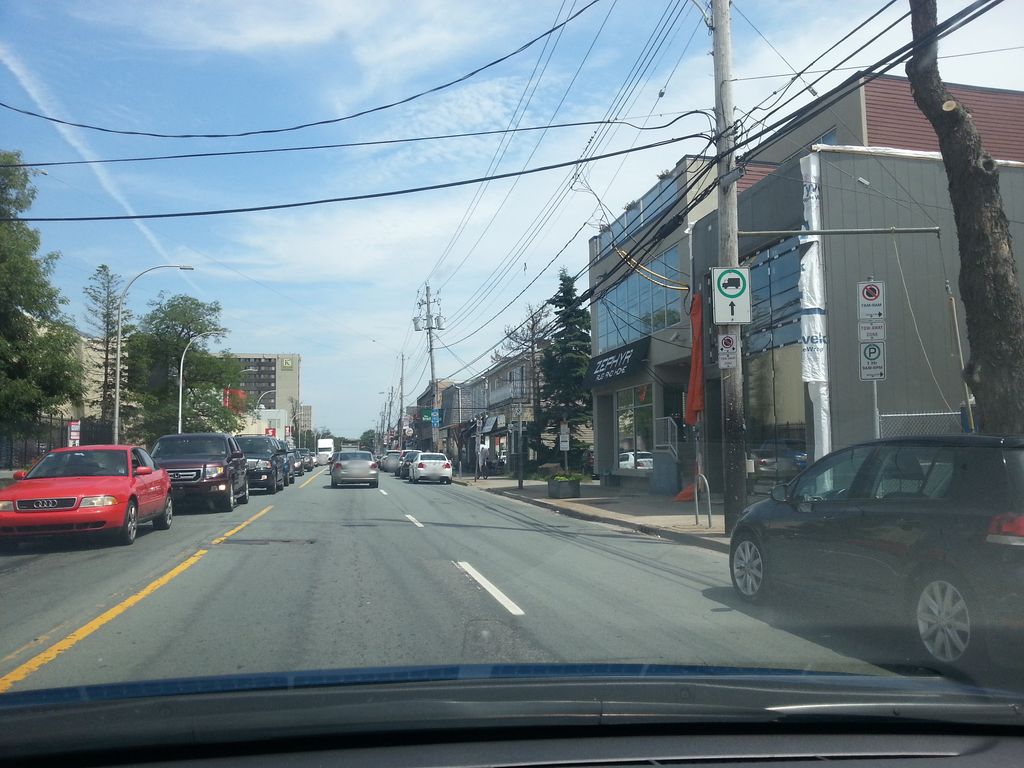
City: halifax